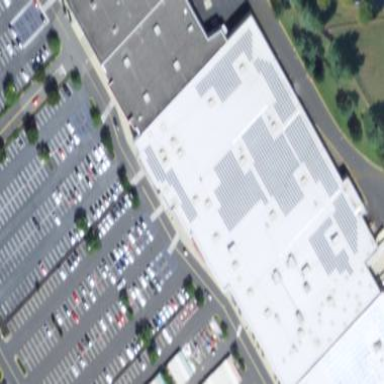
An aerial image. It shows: Department store building.